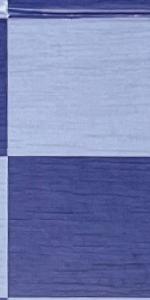
Label: Empty